Question: I have a text field with a set height and width and that allows word wrapping. When I add text to it, I dynamically change the font size until the height of the text is smaller than the height of the box, allowing it to properly fit. The problem I am running into is that the box is fairly thin by necessity, and some longer words (like "Australia") are broken during the word wrap. So, perhaps "Australi" will show up on the first line, and "a" on the second line. However, because they satisfy the height requirement, they aren't shrunk any more. I need a way to detect this and continue shrinking these cases so they fit without the break. Here is the code for dynamically shrinking the text to fit the height:
'''
text.wordWrap = true;
text.autoSize = TextFieldAutoSize.CENTER;
while(text.height > textBoxVal) {
myFormat.size = Number(myFormat.size) - 2;
text.defaultTextFormat = myFormat;
text.setTextFormat(myFormat);
}
'''
This works fine. The problem with my approach to the next step (shrinking if horizontal constraints are not met because of a word being split) is that by leaving 'text.wordWrap' set to true, the longer words will still break and never be resized, but setting it to false means that the other boxes that were fine before because of word wrap being on (like "United States") are now too long on a single line, and are shrunk when they shouldn't be. For what it's worth, here's my code to shrink horizontally (immediately follows above code):
'''
text.wordWrap = false;
text.autoSize = TextFieldAutoSize.LEFT;
while(text.width > textBoxVal) {
myFormat.size = Number(myFormat.size) - 2;
text.defaultTextFormat = myFormat;
text.setTextFormat(myFormat);
}
'''
Is there a better way to go about this? Perhaps some way to force ActionScript not to break words, etc?
To give an example, please look at the screenshot below:

This is using only the first code block, which ensures that the text fits into the box's vertical constraints. You can see that some boxes (like the first for the US) are fine, whereas some of the smaller ones (like the last few) are split. Using my second code block to resize the horizontal constraints makes no changes if word wrap is true, and will make all boxes (including ones that are fine, like the US) smaller than needed if word wrap is set to false.
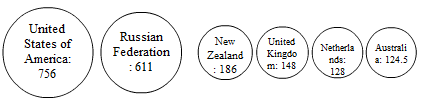
Answer: If your text wraps to another line, you should be able to
check maxScrollV.
My guess below:
'''
while((text.height > textBoxVal || text.maxScrollV > 1) && myFormat.size > 1) {
myFormat.size = Math.max(1, Number(myFormat.size) - 2);
text.defaultTextFormat = myFormat;
text.setTextFormat(myFormat);
}
'''
What I suggest is
1. add text into field word by word
2. if maxScrollV changes, you get an automatic word wrap
3. insert implicit line break
4. resize the text to fit desired height
5. repeat until all words are not there
Here is some code to illustrate that:
'''
private function fitText (text:String, rect:Rectangle, tf:TextField, format:TextFormat) : void
{
// split text by whitespace
var heap:Array = text.split(/\s+/);
var size:uint = format.size;
var maxScroll:uint = 1;
var text:String;
var word:String;
// make sure tf is set up correctly
tf.defaultTextFormat = format;
tf.setTextFormat(format);
tf.multiline = true;
tf.wordWrap = true;
tf.autoSize = TextFieldAutoSize.LEFT;
tf.width = rect.width;
for (var i:uint = 0; i<heap.length;i+=1) {
// insert text word by word
word = heap[i];
text = tf.text;
if (i) {
tf.text = text + " " + word;
} else {
tf.text = word;
}
if (tf.maxScrollV > maxScroll) {
// the last word you inserted increased number of lines
// and possibly got broken
// increase scroll by 1
// if scroll actually increased by more than 1,
// we got word broken multiple times
maxScroll += 1;
// insert implicit line break, if not the first word
if (i) {
tf.text = text + "
" + word;
}
}
// do the resizing routine, if needed
while (tf.height > rect.height || tf.maxScrollV > maxScroll) {
// we also check tf.maxScrollV,
// as it can be no more than maxScroll.
// otherwise we'll get words crippled
/*resizing code here*/
}
}
// restore original size
format.size = size;
}
'''